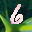
Label: 6